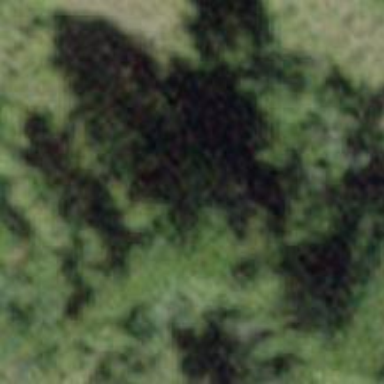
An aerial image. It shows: Forest area.